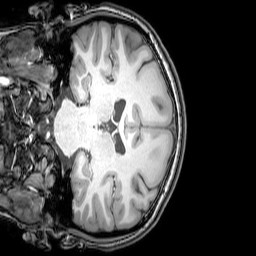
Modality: T1w
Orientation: coronal
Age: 21
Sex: female
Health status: healthy
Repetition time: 0.081 s
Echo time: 0.037 s